Question: the pdf produced by sphinx show prefix numbers only for 3 levels. You can check my snapshot.

I want there is a '2.1.1.1' before 'test2'. Is there any solution? I have set '\setcounter{tocdepth}{5}'.
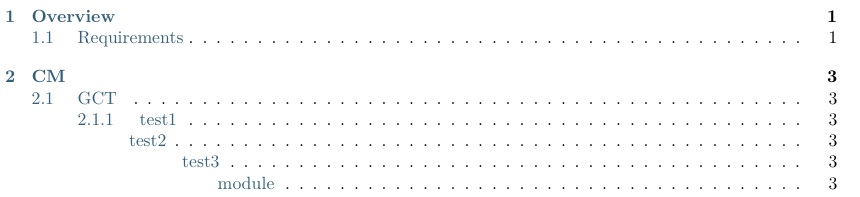
Answer: Add
'''
\setcounter{tocdepth}{5}
\setcounter{secnumdepth}{5}
'''
in 'latex_preamble' in 'conf.py':
'''
latex_preamble = r"""
% ...
\setcounter{tocdepth}{5}
\setcounter{secnumdepth}{5}
% ...
"""
'''